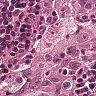
Metastatic tissue present: yes